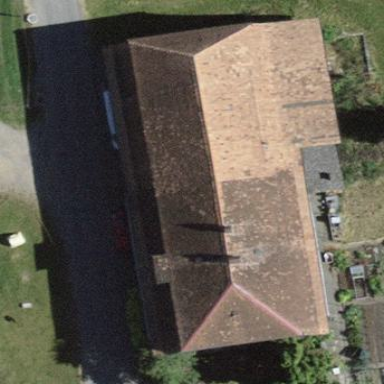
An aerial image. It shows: Farm building.